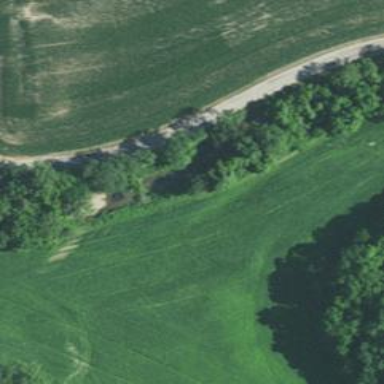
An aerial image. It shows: Culvert tunnel.